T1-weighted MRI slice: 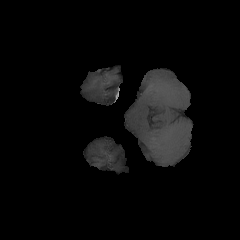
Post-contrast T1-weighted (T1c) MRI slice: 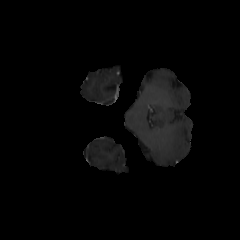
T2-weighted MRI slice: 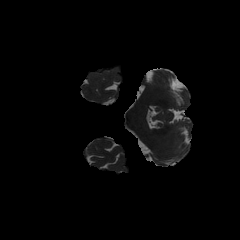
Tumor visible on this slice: no